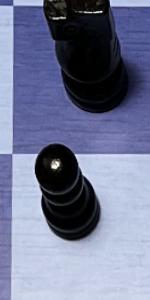
Label: Pawn_Black